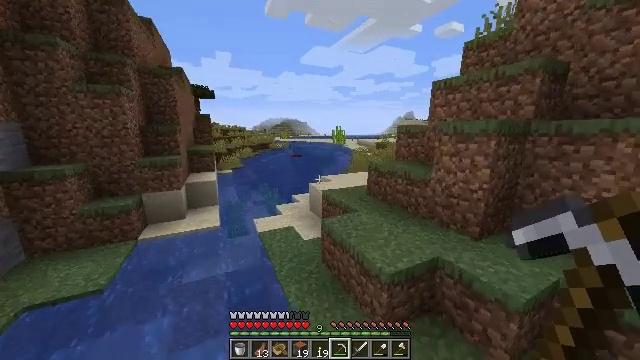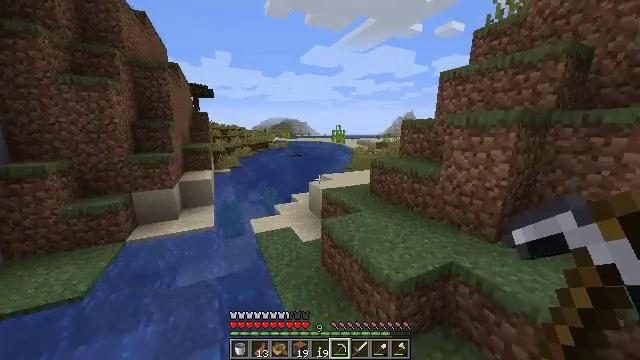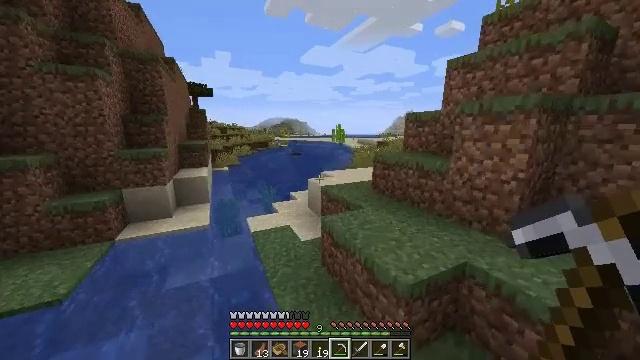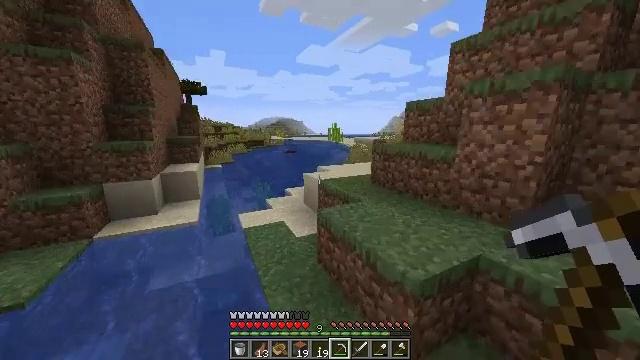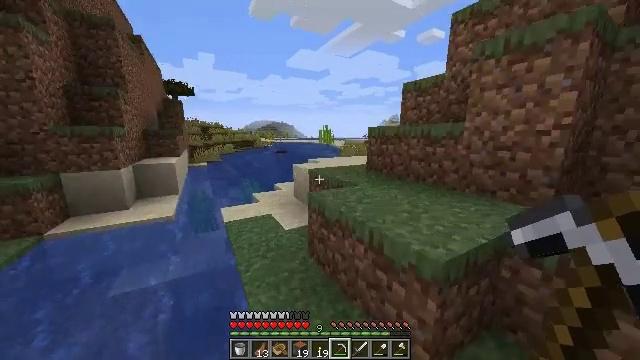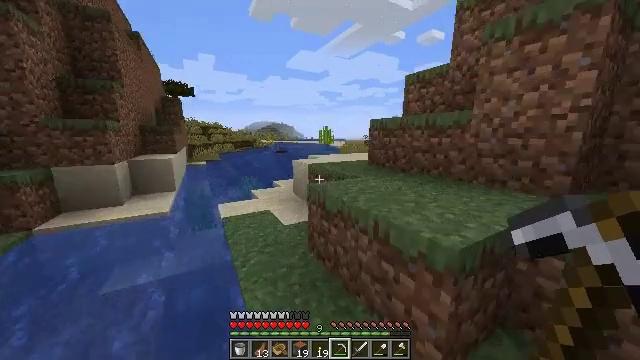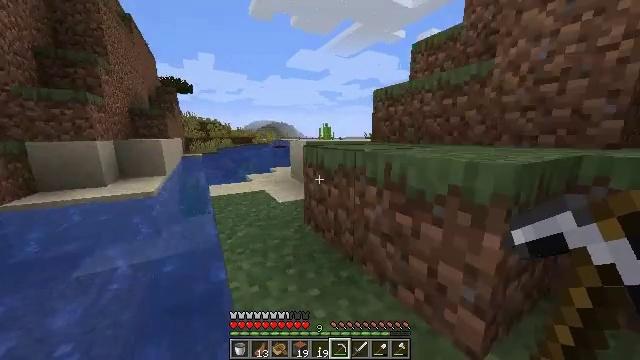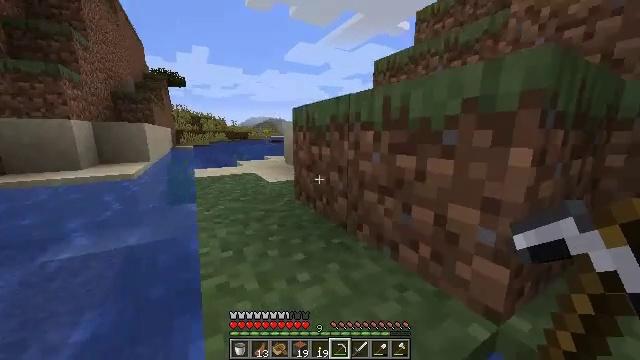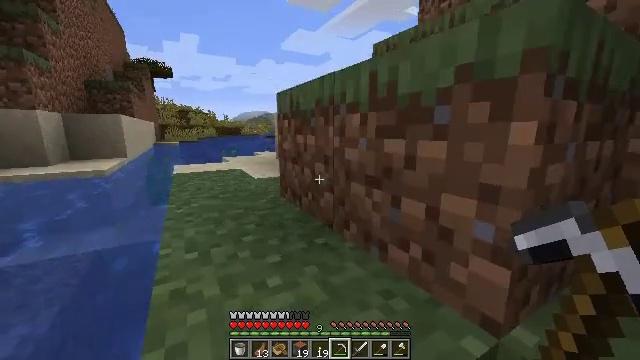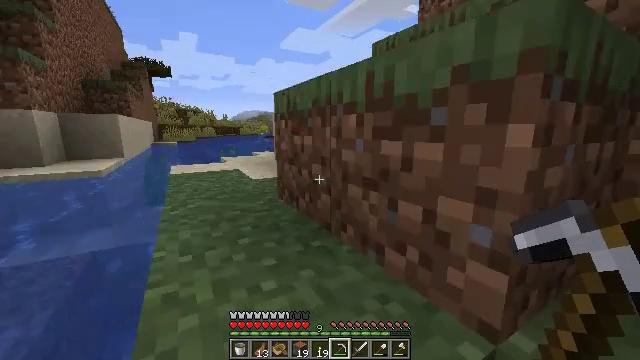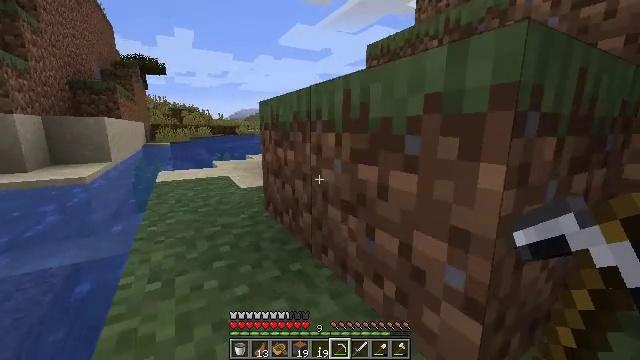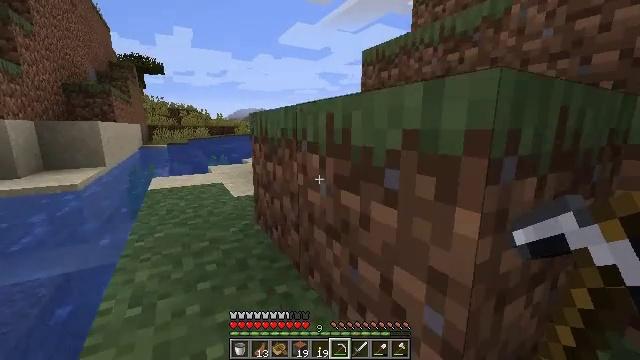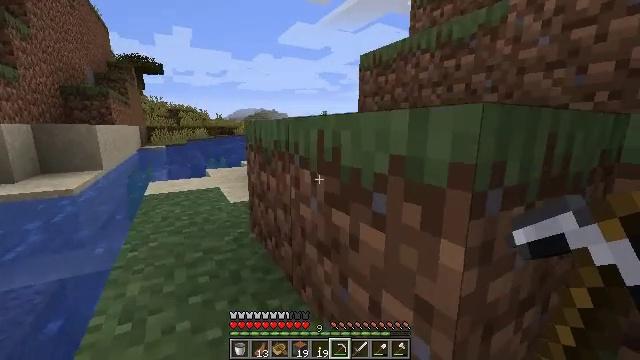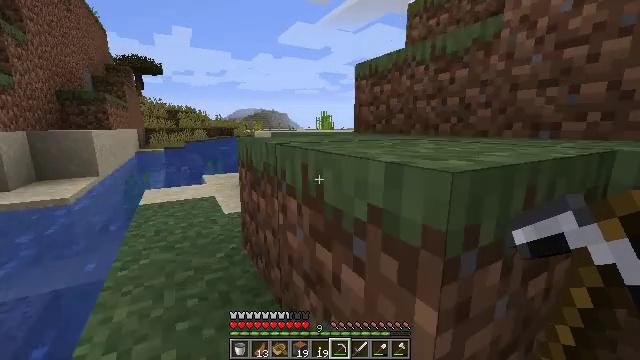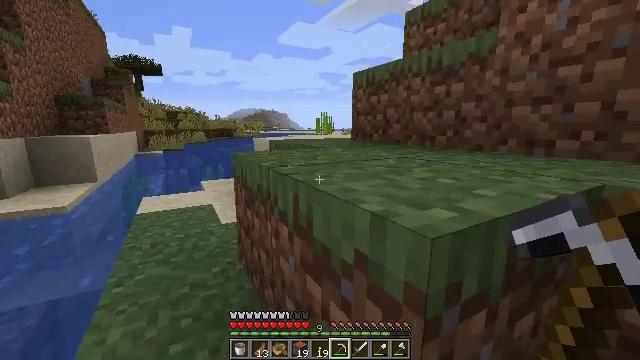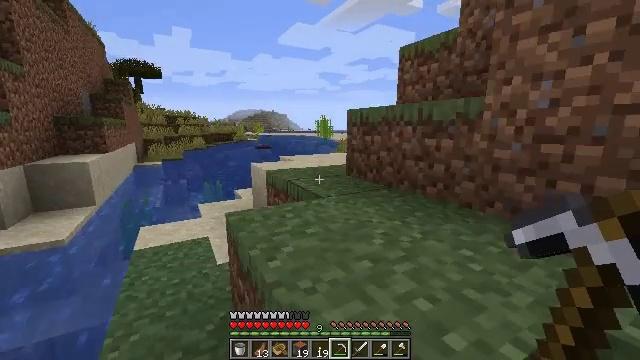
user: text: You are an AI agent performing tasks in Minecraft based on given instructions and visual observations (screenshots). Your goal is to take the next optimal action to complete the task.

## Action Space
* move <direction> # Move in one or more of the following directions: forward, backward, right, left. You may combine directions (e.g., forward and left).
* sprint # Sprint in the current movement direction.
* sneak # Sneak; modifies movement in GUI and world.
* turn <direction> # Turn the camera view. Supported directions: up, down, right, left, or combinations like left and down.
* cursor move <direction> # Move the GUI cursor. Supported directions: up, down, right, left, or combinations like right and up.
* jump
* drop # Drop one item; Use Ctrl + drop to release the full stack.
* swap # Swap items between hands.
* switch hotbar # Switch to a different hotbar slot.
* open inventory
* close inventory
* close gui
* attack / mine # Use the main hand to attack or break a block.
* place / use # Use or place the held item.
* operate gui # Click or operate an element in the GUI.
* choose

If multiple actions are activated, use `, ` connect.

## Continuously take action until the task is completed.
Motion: motion action
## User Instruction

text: Cut down the sugar cane stalks.
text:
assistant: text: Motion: move forward, jump
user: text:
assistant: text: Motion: move forward, jump
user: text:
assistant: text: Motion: move forward, turn right, jump
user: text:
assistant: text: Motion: move forward, turn right and up, jump
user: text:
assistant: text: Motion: move forward, jump
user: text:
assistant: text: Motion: move forward, jump
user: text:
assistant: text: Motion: move forward, jump
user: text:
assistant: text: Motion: move forward, jump
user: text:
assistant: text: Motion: move forward, jump
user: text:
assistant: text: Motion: move forward, jump
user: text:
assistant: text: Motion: move forward, jump
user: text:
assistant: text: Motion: move forward, jump
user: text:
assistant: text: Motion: move forward, jump
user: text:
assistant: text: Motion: move forward, jump
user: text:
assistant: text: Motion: move forward, jump
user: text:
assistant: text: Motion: move forward and move left, jump
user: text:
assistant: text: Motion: move forward and move left, jump
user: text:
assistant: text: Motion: move forward and move left, jump
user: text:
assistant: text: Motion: move forward and move left, jump
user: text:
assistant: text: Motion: move forward and move left
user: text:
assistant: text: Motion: move forward and move left, turn right
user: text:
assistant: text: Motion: move forward and move left, turn right, jump
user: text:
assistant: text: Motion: move forward and move left, turn right, jump
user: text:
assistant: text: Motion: move forward, turn right, jump
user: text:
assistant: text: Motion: move forward, jump
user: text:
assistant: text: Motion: move forward, jump
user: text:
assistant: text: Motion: move forward, jump
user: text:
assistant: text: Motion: move forward, turn left
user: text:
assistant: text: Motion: move forward, turn left
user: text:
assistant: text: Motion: move forward, sprint, turn left